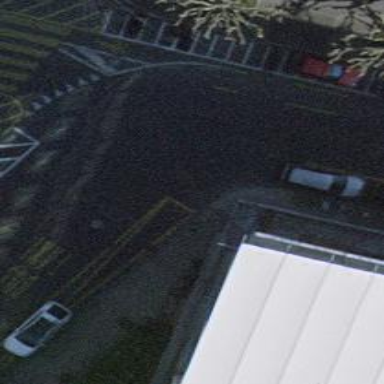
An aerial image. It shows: Unmarked crossing on the road.